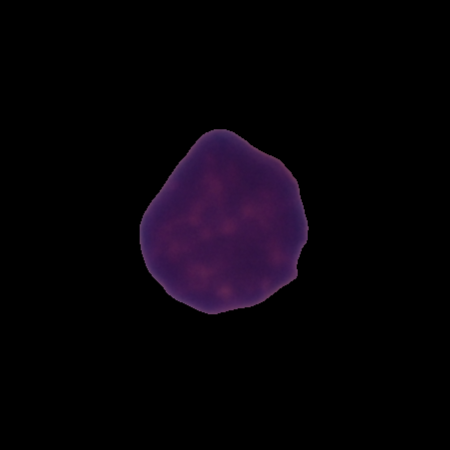
Label: healthy